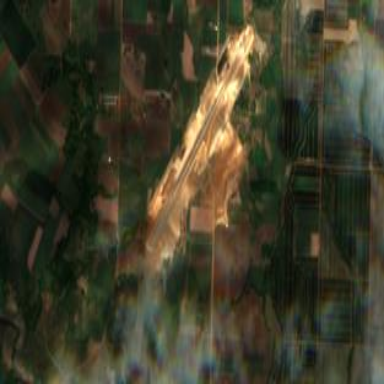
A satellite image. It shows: Runway in airport area.